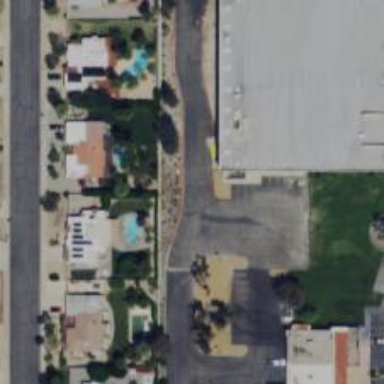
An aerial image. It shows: Alley classified as service road.